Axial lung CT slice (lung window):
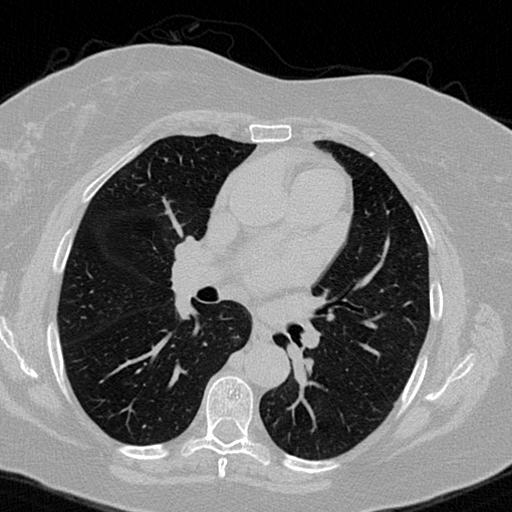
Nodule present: no